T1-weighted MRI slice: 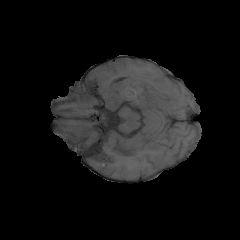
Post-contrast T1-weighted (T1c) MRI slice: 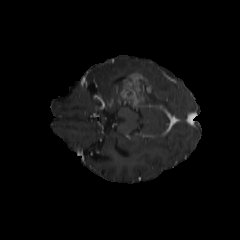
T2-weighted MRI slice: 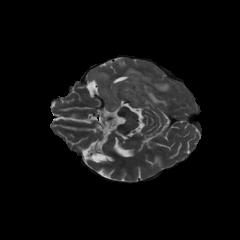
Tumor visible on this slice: yes